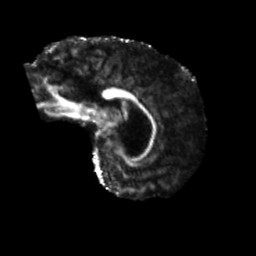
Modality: FA
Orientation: sagittal
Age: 64
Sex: male
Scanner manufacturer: siemens
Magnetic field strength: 3 T
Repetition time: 5.25 s
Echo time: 0.08 s